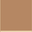
Piece: xx